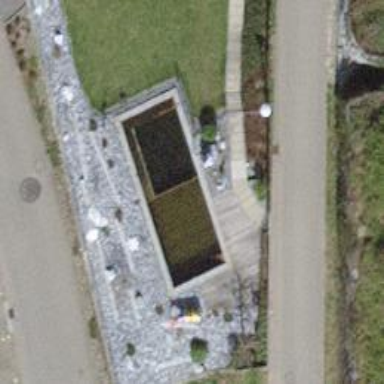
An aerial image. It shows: Swimming pool located in leisure land.